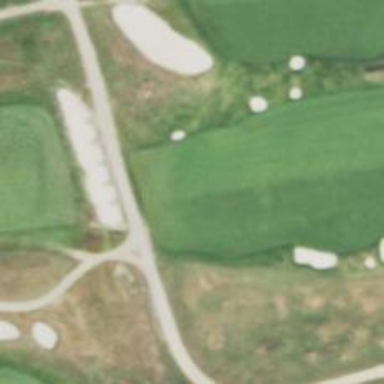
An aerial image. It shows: View of golf hole.